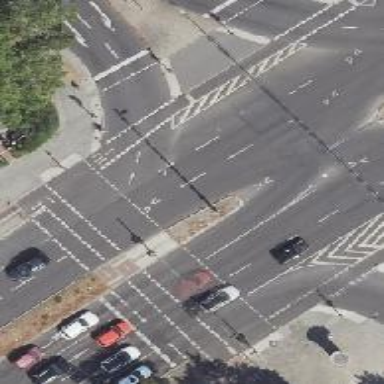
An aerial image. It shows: Secondary road with asphalt surface. There is cycle track on the right side of the road.